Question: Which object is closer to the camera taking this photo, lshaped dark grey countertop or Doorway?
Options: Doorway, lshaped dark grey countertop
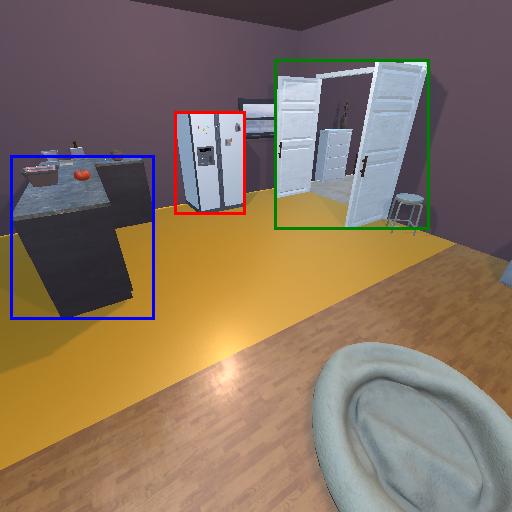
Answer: Doorway